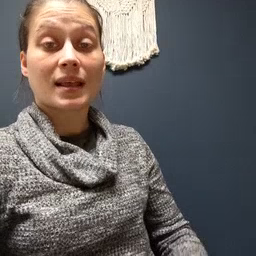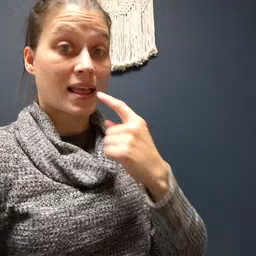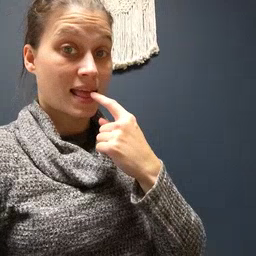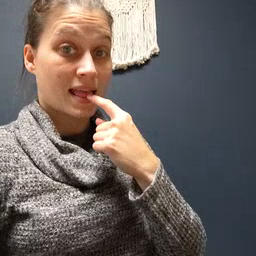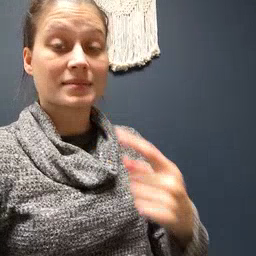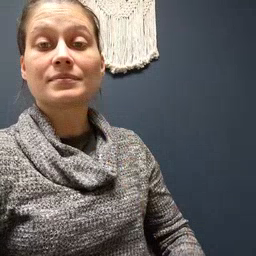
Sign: tongue